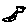
Label: bird